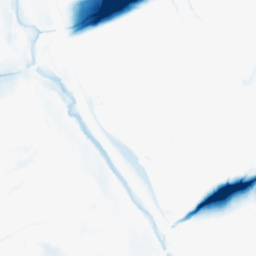
Category: morphological
Decomposition family: morphological_ellipse
Decomposition parameters: operation: closing
width: 50
height: 10
Upsampling method: quadratic
Upsampling parameters: scale: 4
Upsampling scale: 4